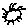
Label: sun